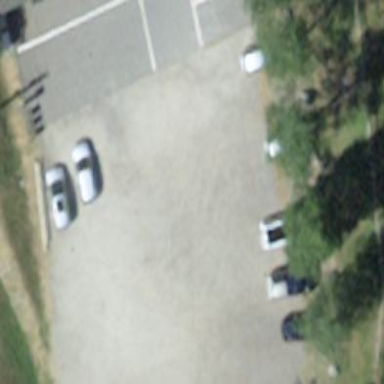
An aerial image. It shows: Parking area with surface.